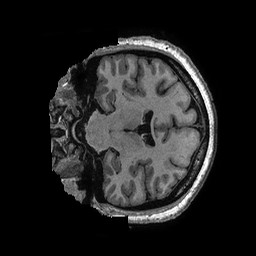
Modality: T1w
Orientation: coronal
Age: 42
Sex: female
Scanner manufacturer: ge
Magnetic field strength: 3 T
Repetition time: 0.006952 s
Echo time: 0.00292 s